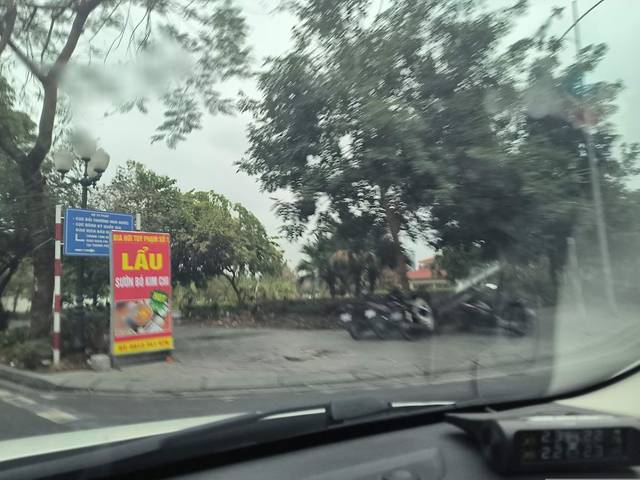
Region: Vietnam
Coordinates: 21.038, 105.767